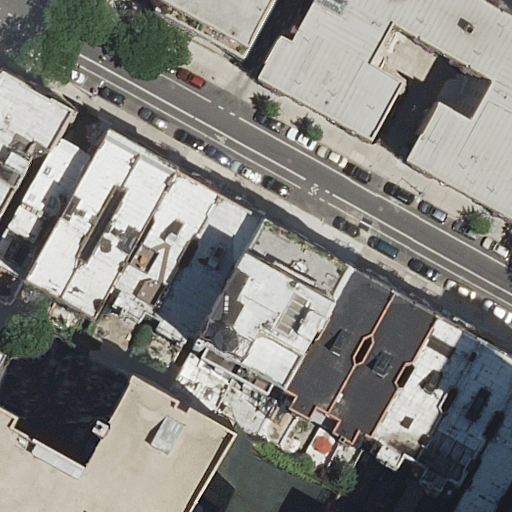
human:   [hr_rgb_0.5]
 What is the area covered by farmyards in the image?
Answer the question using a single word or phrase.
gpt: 0m2

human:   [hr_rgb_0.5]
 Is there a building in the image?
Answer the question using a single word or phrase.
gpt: yes

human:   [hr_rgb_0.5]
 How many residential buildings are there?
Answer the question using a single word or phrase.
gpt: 18

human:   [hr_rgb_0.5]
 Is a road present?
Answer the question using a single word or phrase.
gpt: yes

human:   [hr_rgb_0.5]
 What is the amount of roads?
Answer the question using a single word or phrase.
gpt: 1

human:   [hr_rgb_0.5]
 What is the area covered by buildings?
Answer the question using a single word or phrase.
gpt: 5574m2

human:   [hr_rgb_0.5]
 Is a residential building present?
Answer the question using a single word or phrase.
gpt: yes

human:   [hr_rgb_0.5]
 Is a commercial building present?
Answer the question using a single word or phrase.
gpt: no

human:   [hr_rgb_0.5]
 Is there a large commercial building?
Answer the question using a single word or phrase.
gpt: no

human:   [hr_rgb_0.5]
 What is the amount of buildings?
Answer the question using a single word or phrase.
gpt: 18

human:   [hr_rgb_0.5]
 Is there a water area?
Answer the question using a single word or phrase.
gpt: no

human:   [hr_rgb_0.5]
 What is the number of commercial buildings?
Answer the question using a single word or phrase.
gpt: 0

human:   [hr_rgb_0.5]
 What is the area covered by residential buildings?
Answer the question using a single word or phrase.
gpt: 5574m2

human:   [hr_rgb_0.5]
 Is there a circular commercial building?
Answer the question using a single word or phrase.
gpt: no

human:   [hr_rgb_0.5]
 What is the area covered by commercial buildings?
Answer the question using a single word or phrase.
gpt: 0m2

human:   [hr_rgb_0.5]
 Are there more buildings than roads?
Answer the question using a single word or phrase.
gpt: yes

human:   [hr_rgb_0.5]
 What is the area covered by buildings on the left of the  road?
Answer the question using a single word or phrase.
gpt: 1959m2

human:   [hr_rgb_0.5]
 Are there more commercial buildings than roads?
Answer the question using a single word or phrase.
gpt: no

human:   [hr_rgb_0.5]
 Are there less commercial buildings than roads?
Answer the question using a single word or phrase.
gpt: yes

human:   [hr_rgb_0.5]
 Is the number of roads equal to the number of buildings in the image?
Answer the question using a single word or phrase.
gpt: no

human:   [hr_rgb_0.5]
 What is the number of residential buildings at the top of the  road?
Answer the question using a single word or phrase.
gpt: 2

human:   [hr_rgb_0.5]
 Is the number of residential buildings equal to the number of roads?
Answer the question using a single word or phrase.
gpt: no

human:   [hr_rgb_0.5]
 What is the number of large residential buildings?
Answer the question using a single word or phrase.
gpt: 3

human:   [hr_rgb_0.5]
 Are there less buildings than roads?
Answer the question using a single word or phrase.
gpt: no

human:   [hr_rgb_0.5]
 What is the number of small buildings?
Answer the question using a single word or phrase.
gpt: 2

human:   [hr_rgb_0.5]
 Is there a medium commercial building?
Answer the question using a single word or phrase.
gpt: no

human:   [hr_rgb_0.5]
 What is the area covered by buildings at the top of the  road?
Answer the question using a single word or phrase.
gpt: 782m2

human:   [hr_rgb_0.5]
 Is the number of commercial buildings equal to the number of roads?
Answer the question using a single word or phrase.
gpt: no

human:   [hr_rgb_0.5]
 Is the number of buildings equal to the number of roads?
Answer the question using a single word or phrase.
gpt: no

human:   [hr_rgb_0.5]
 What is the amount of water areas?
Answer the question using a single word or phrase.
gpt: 0

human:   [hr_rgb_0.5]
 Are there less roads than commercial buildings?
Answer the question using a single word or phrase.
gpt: no

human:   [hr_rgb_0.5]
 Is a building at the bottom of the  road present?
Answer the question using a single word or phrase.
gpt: yes

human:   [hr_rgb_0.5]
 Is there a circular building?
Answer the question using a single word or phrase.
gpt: no

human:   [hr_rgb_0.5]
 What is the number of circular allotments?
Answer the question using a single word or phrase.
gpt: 0

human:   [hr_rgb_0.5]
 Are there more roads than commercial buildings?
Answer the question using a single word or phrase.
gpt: yes

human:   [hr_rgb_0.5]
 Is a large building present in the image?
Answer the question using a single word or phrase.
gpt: yes

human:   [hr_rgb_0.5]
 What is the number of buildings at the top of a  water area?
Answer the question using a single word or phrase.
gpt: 0

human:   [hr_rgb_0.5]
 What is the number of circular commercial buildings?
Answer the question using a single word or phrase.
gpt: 0

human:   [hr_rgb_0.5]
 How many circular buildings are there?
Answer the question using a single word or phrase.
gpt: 0

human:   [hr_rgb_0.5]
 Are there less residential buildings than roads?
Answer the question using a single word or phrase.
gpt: no

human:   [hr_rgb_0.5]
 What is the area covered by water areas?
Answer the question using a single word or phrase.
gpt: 0m2

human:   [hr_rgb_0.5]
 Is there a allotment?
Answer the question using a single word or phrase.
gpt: no

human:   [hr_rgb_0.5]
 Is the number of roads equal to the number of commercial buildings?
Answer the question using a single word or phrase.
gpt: no

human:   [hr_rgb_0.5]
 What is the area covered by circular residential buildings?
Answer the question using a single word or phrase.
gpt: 0m2

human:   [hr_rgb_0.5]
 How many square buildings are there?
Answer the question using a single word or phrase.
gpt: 0

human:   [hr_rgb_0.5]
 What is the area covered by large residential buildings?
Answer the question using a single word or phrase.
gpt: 2181m2

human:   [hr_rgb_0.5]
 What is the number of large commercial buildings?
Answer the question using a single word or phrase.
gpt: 0

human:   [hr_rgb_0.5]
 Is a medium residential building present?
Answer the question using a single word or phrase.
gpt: yes

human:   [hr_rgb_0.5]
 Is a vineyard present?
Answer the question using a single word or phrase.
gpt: no

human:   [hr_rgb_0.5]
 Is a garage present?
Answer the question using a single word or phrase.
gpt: no

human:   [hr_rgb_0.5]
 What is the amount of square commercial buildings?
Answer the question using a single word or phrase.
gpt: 0

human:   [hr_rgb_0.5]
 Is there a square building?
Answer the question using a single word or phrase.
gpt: no

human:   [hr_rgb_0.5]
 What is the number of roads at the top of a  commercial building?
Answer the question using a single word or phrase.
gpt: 0

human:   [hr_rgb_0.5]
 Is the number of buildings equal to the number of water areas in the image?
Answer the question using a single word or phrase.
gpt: no

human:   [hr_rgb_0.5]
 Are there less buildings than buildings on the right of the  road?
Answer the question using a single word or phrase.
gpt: no

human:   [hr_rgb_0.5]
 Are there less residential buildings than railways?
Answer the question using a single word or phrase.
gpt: no

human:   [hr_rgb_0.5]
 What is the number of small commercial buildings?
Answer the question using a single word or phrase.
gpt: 0

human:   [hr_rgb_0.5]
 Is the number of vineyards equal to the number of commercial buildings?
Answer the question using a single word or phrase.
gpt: yes

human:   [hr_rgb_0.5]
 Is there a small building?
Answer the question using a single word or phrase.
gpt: yes

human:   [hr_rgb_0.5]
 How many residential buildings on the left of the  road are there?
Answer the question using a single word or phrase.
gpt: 7

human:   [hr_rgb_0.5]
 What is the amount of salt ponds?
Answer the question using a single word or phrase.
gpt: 0

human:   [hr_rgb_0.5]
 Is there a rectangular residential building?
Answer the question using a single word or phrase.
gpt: yes

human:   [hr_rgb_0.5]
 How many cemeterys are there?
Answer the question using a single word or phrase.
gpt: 0

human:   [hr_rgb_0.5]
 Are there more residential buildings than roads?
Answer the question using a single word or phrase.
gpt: yes